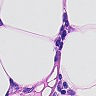
Metastatic tissue present: no